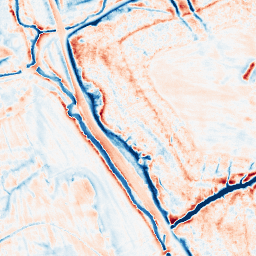
Category: edge_preserving
Decomposition family: anisotropic_diffusion
Decomposition parameters: iterations: 50
kappa: 10
gamma: 0.15
Upsampling method: lanczos
Upsampling parameters: scale: 2
Upsampling scale: 2